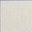
Piece: xx